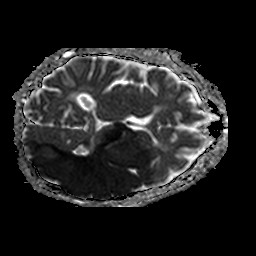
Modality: ADC
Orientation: axial
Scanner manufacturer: philips
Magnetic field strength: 1.5 T
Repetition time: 4.756 s
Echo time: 0.07794 s